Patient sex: M
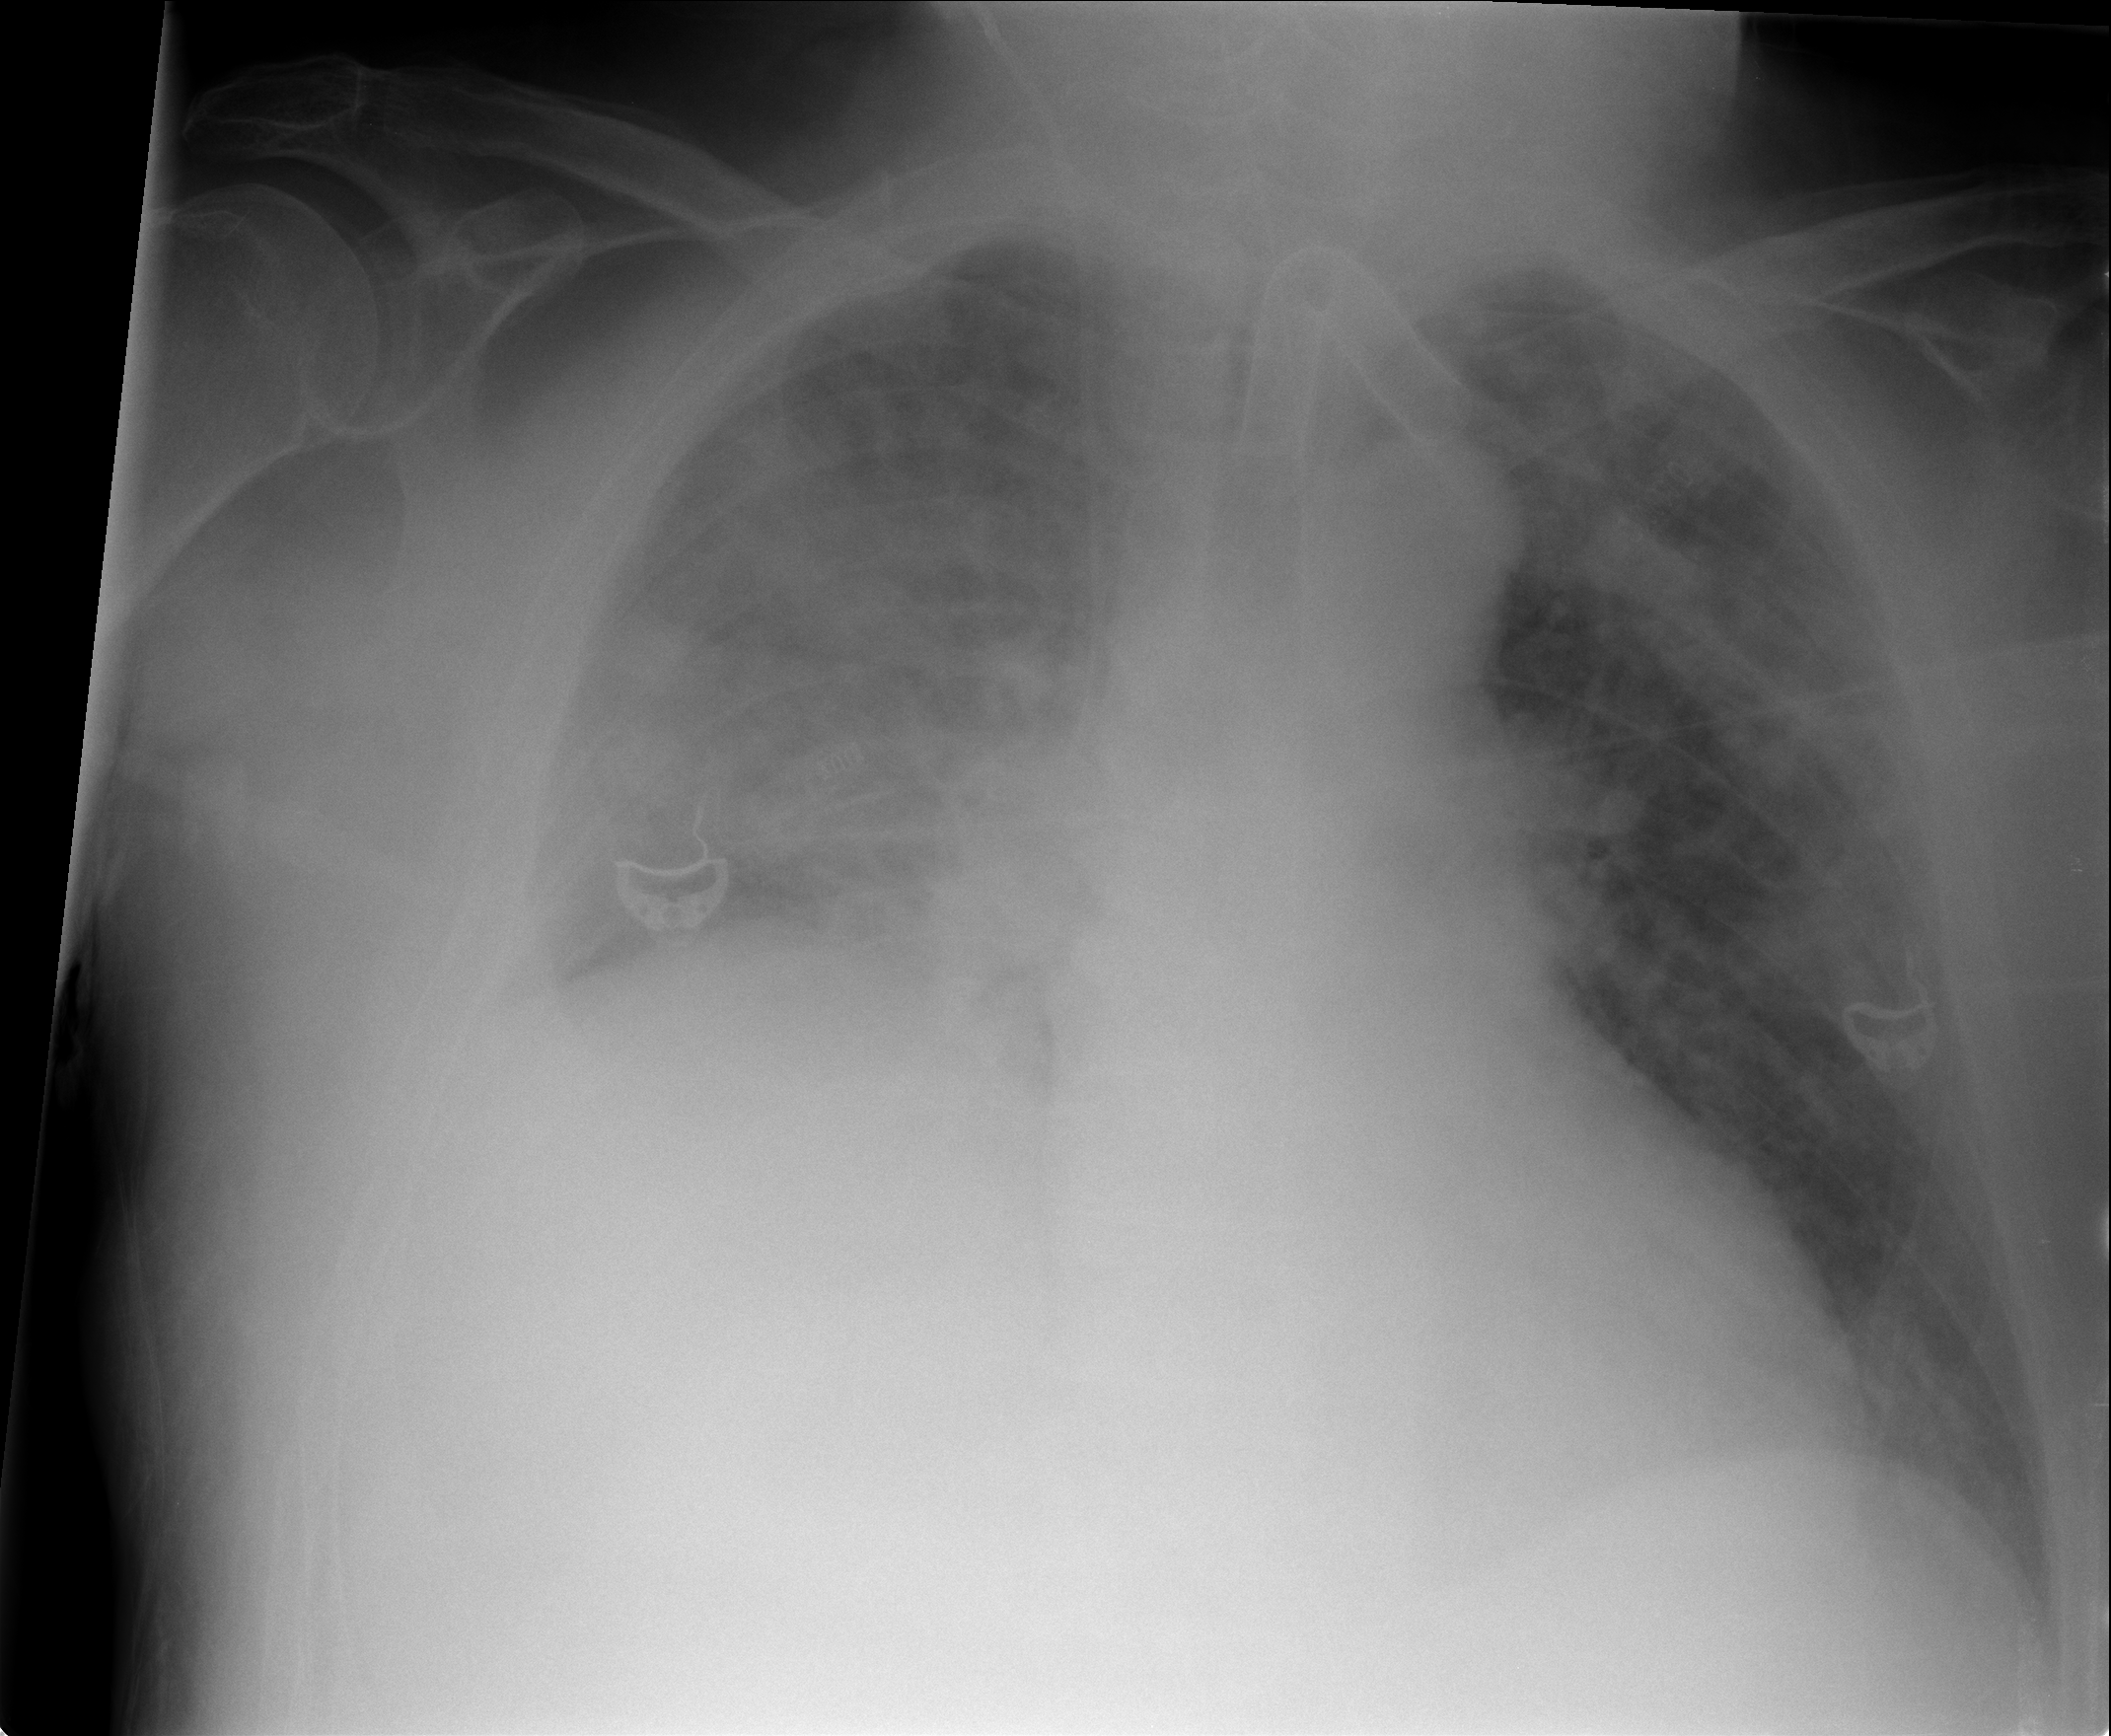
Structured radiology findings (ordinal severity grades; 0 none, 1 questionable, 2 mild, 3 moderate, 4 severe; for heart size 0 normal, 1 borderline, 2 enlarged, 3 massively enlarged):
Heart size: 2
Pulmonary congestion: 3
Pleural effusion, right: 2
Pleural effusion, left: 0
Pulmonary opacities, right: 3
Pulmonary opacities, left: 2
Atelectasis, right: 3
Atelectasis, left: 2